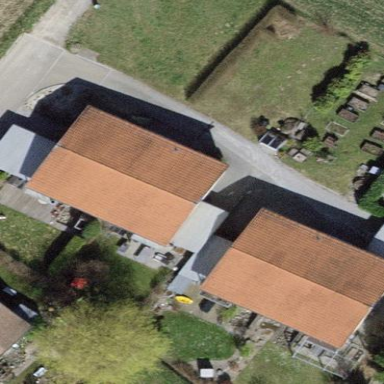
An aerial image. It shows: Semidetached house with gabled roof.